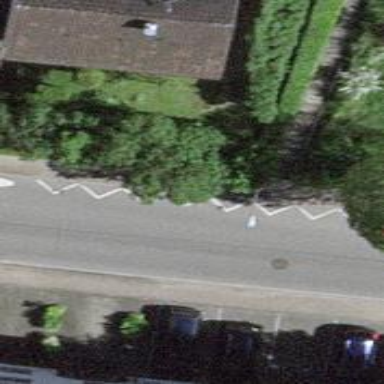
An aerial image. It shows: Set of steps on the road.